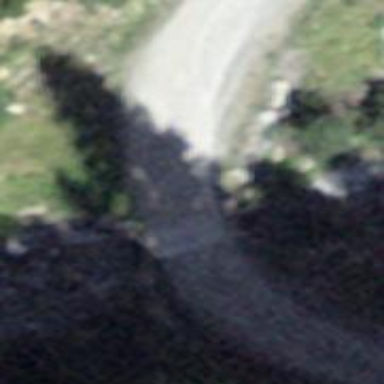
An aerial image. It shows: Unpaved track road on grade2 bridge.